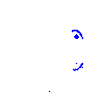
Particle: proton